Question: I am working on "Installer shield limited edition" for create set up for WPF (Framework 4.5) application.
Currently I am facing a problem related to "left panel image" of the first dialog in the installation process. Please find the image.

I have tried to change the left panel image and tried to use our own image. But I couldn't change this Image yet.
I am able to change all other dialogs coming after the first dialog.
1. How can I change the first dialog "Preparing to Install" left panel image?
2. If not possible, is any other way to hide this dialog?
I am struggling with this issue.
1. Also I want to uninstall the older version while installing the new version of the application.
How can I accomplish this? Currently it is showing a message like "Another Version exists"
Any help would be Appreciable.
Thanks
Ranish
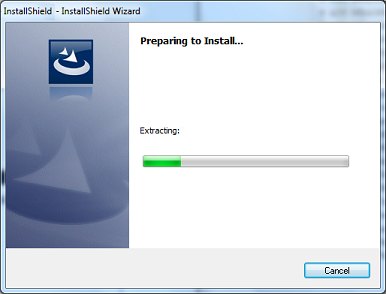
Answer: Finally I have solved this issue. I put the Setup.gif file to the installerScheild installed directory. C:\Program Files (x86)\InstallShield2SpringLE\Support\Themes\InstallShield Blue Theme.